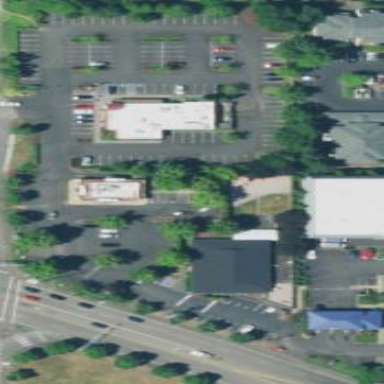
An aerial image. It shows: Retail area.